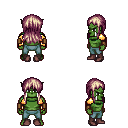
a pixel art fantasy rpg character, male body template, orc, green skin, gold arm armor, teal pants, white blonde unkempt hairstyle, leather bracers, maroon shoes, four views (front, back, left, right), 2x2 character sprite sheet, small pixel art, hard edges, no anti-aliasing